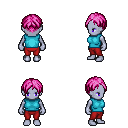
a pixel art fantasy rpg character, female body template, dark elf, purple skin, teal sleeveless shirt, red pants, pink parted hairstyle, four views (front, back, left, right), 2x2 character sprite sheet, small pixel art, hard edges, no anti-aliasing